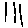
Label: line